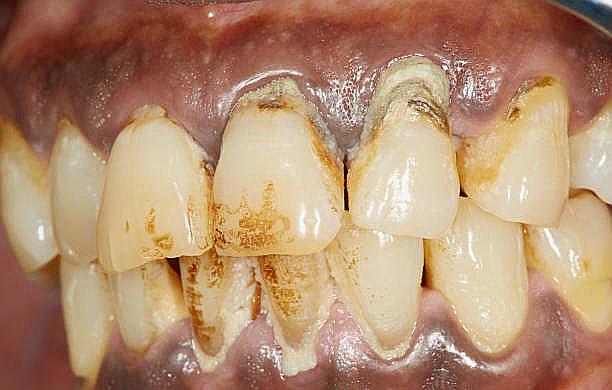
Condition: Calculus